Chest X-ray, AP view. Patient: 55 years old, sex M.
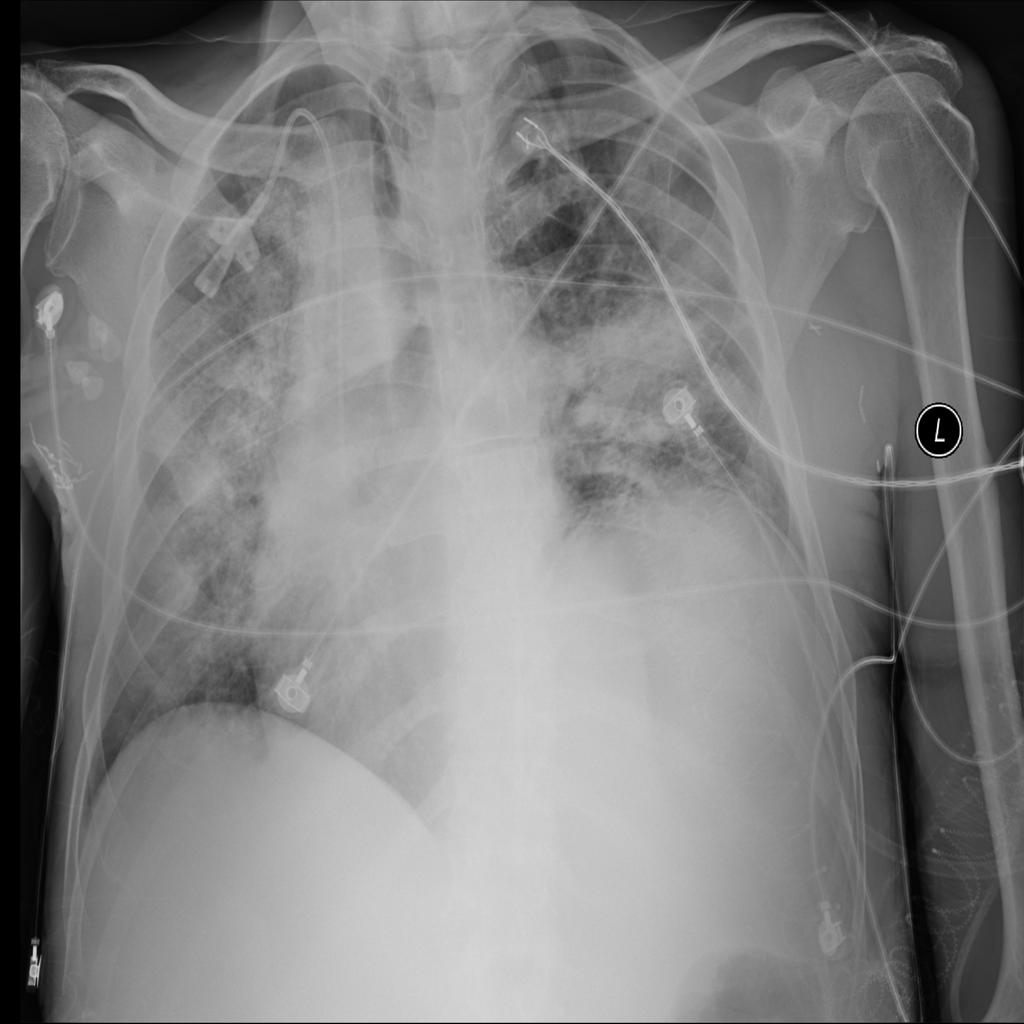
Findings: Atelectasis, Infiltration